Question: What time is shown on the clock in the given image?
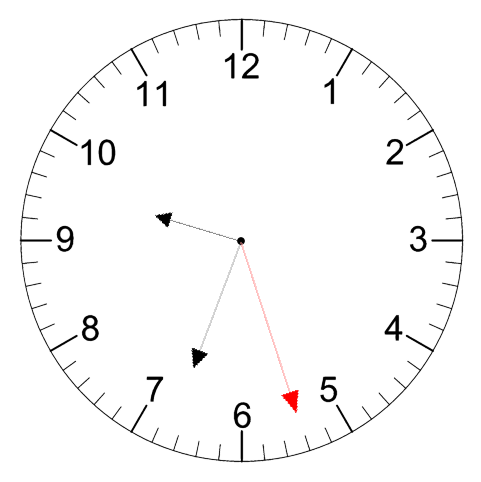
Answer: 09:33:27